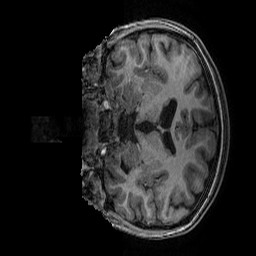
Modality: T1w
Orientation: coronal
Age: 12
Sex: female
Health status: ill
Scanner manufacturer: ge
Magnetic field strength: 3 T
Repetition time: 0.007664 s
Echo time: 0.00342 s